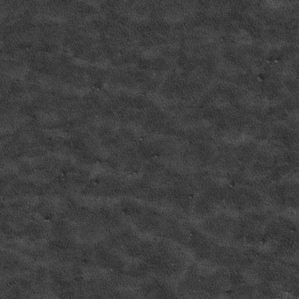
Label: frost